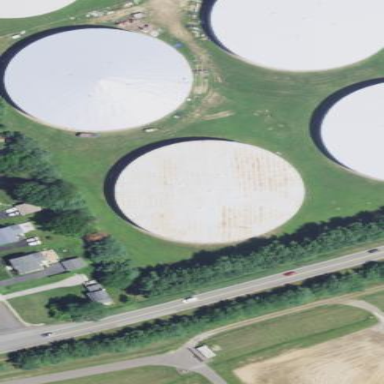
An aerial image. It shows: Storage tank building.